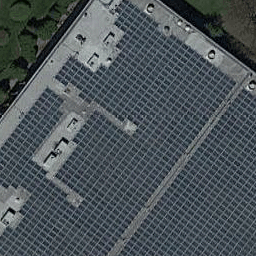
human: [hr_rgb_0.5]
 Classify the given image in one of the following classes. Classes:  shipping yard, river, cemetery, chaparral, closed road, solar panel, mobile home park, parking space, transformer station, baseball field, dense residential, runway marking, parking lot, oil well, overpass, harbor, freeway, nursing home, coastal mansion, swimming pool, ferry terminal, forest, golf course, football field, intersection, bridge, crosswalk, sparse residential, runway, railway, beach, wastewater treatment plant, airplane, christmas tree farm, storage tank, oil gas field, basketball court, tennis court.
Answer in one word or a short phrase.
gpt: solar panel